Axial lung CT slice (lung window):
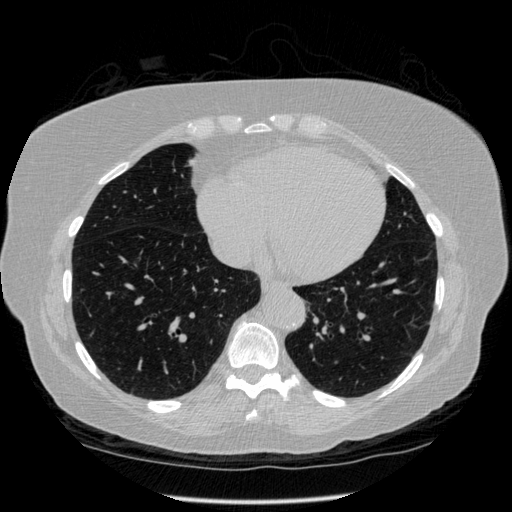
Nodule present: no